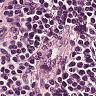
Metastatic tissue present: no